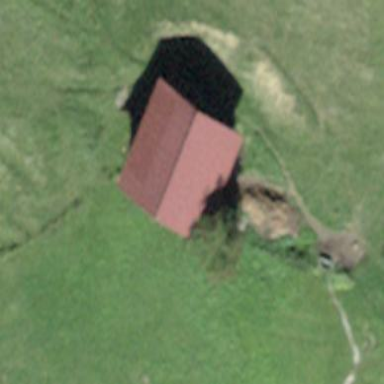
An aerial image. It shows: Barn.